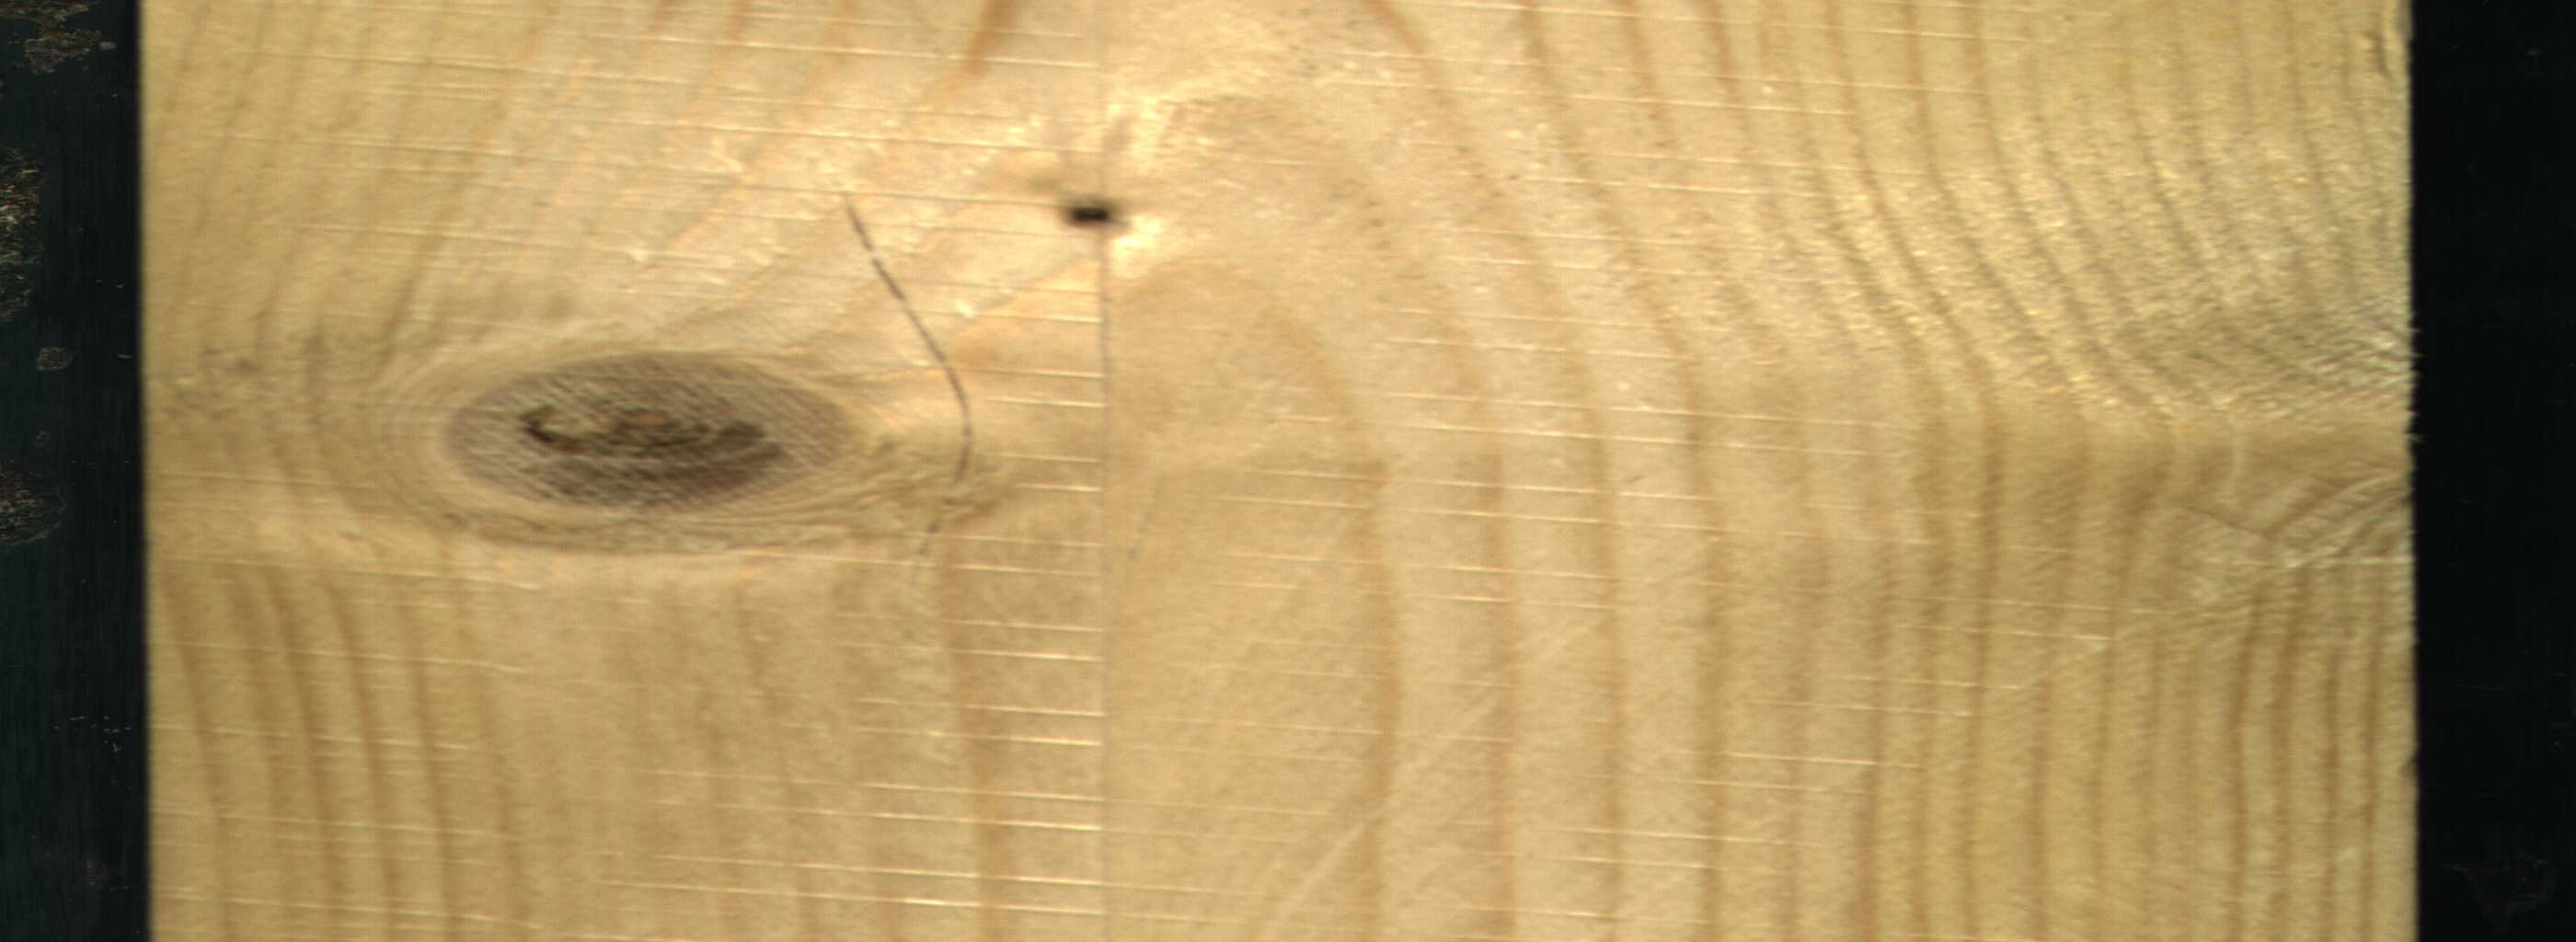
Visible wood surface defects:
Crack
Dead_Knot
Live_Knot